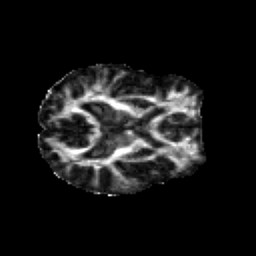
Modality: FA
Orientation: axial
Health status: healthy
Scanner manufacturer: siemens
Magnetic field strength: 3 T
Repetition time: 12 s
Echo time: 0.092 s